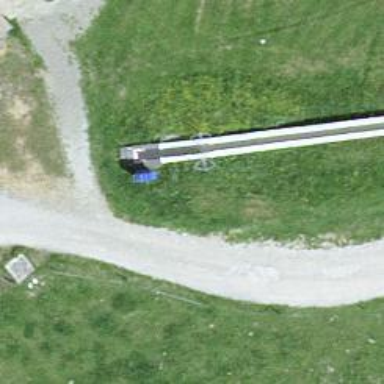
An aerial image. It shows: Magic carpet aerialway.